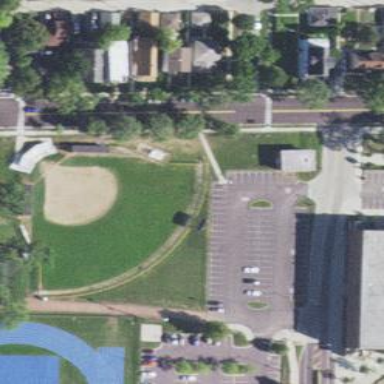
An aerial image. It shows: Baseball pitch for leisure land activities.